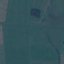
Land use / land cover: Pasture